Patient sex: M
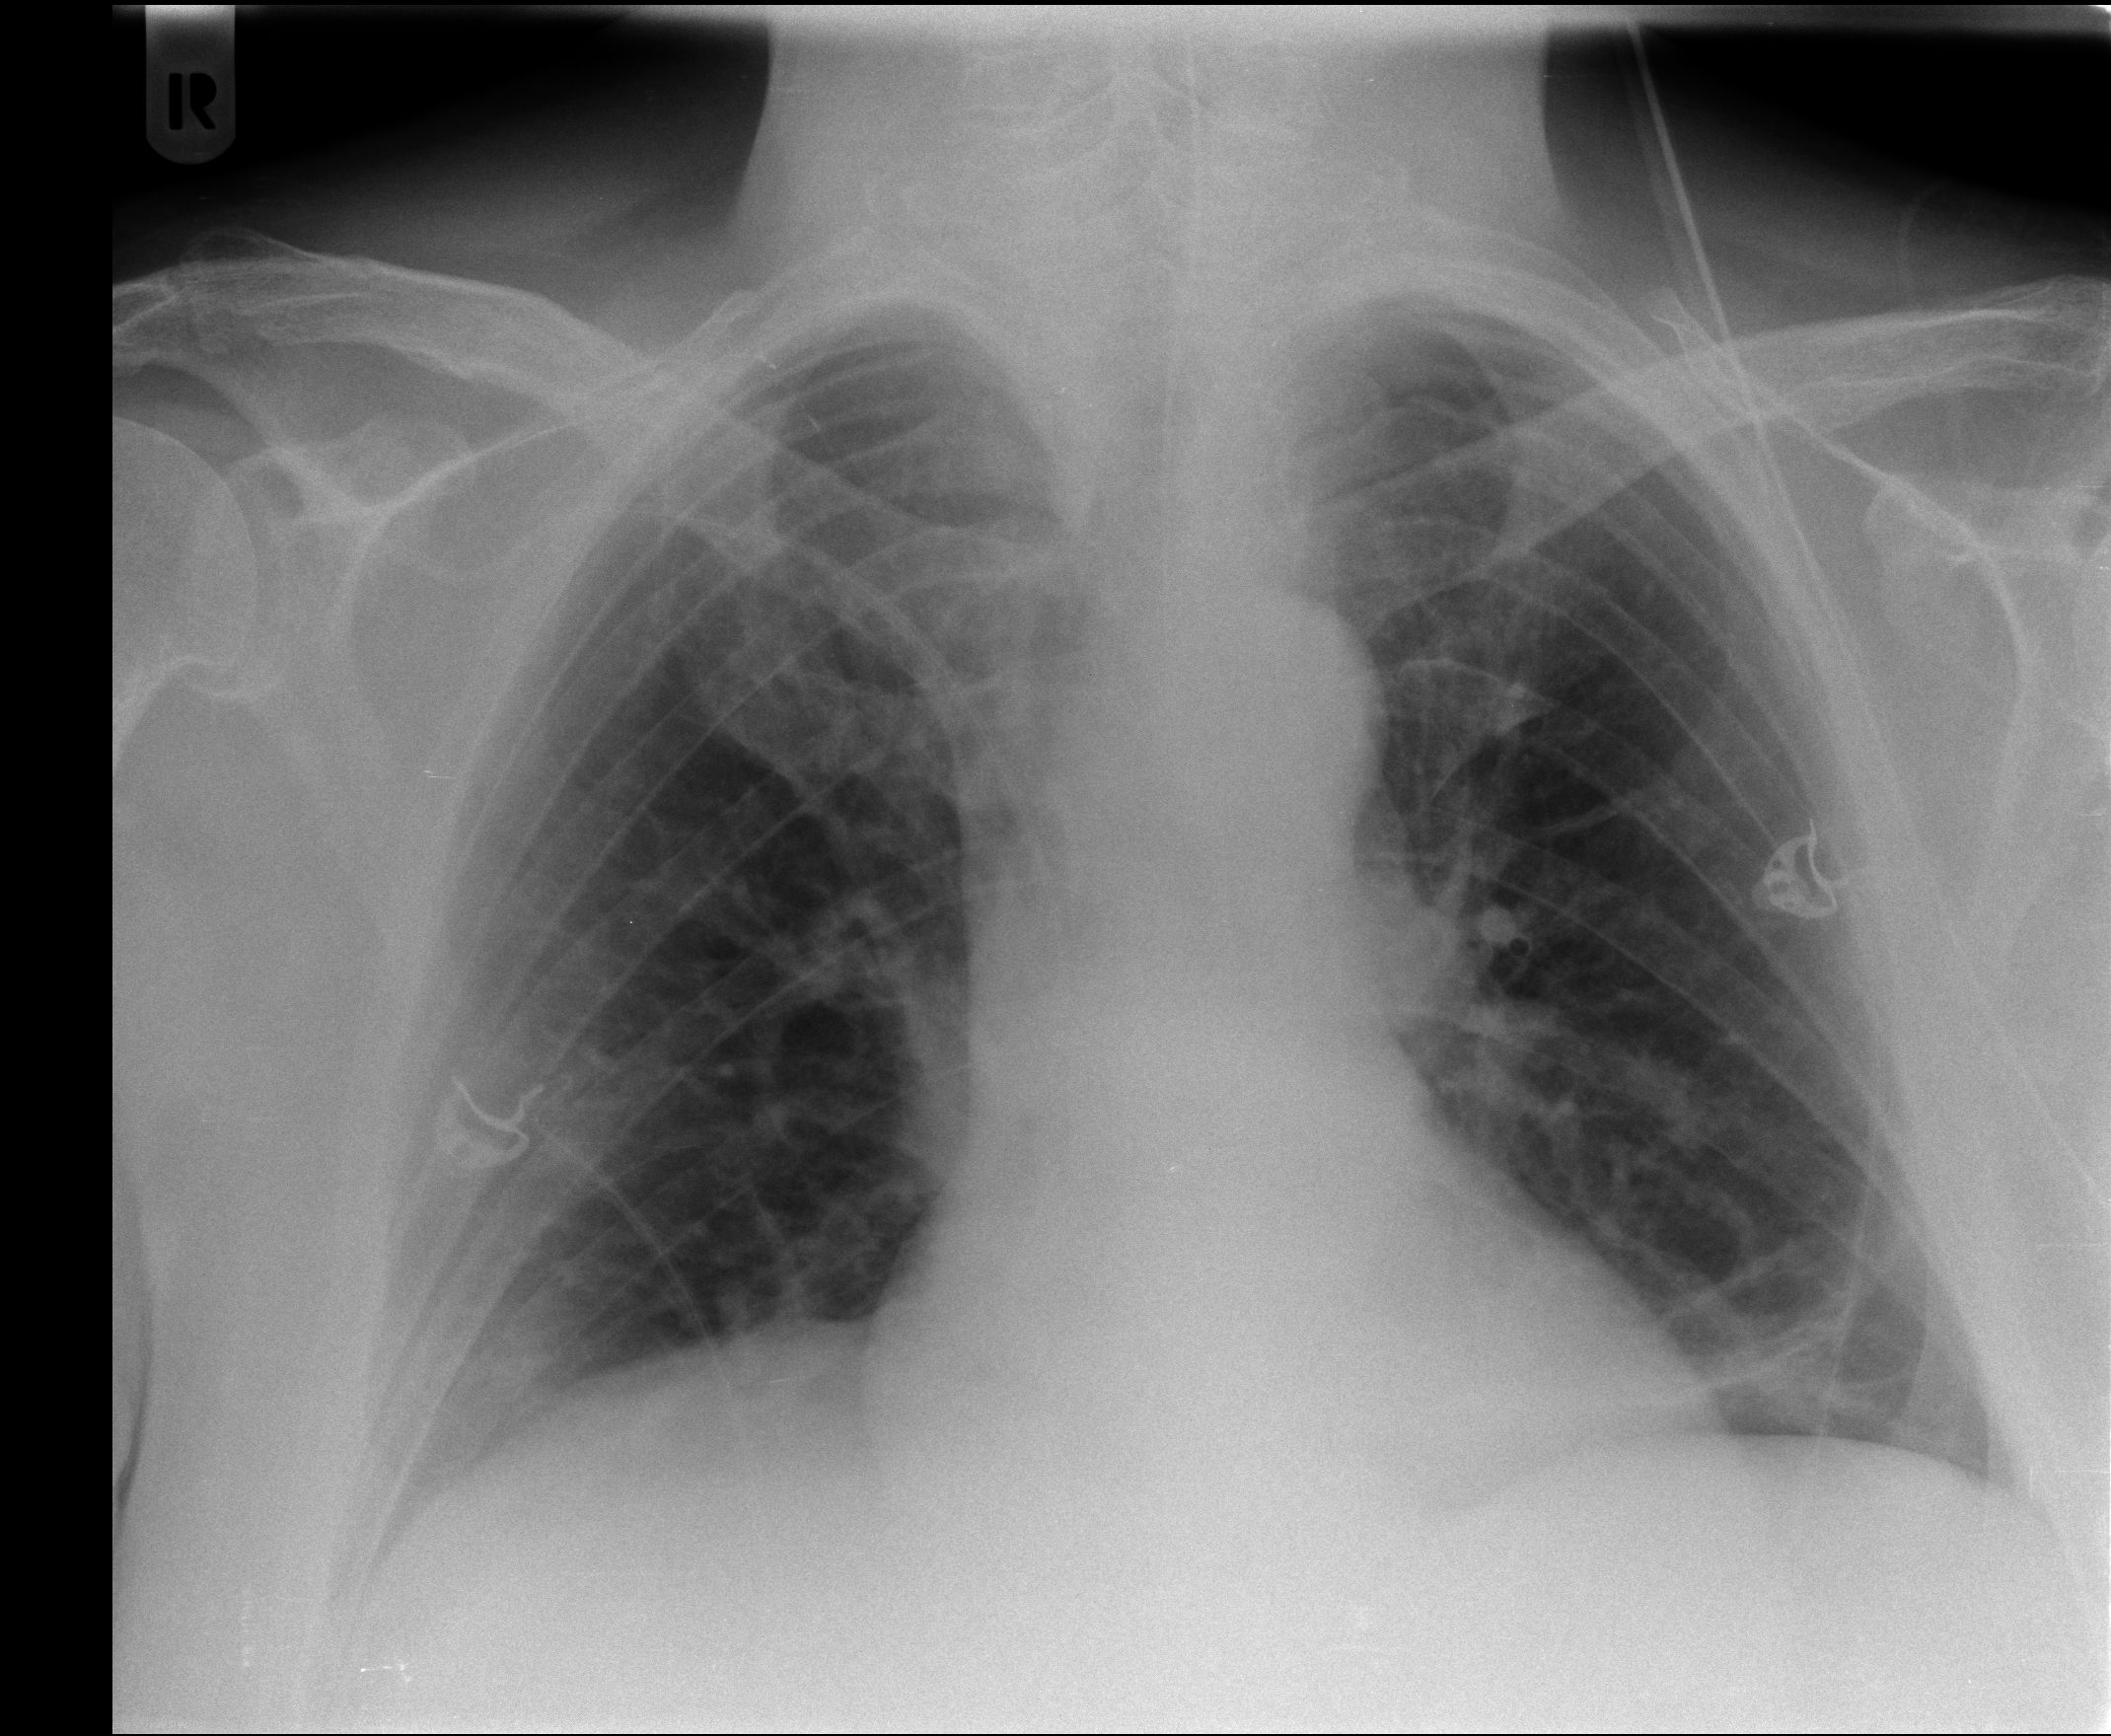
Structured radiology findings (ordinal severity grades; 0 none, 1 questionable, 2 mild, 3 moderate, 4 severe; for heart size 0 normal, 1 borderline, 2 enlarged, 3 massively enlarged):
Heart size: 0
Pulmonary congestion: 0
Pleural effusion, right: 0
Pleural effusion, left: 0
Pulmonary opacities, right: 1
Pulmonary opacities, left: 1
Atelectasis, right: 0
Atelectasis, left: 2